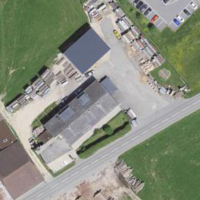
EUNIS habitat code: 23
Species observed at this site:
Tachybaptus ruficollis
Certhia brachydactyla
Corvus corone
Podiceps cristatus
Actitis hypoleucos
Fulica atra
Lophophanes cristatus
Troglodytes troglodytes
Buteo buteo
Sylvia atricapilla
Spinus spinus
Chroicocephalus ridibundus
Turdus merula
Phalacrocorax carbo
Phylloscopus collybita
Larus michahellis
Cygnus olor
Erithacus rubecula
Turdus pilaris
Falco tinnunculus
Corvus corax
Motacilla alba